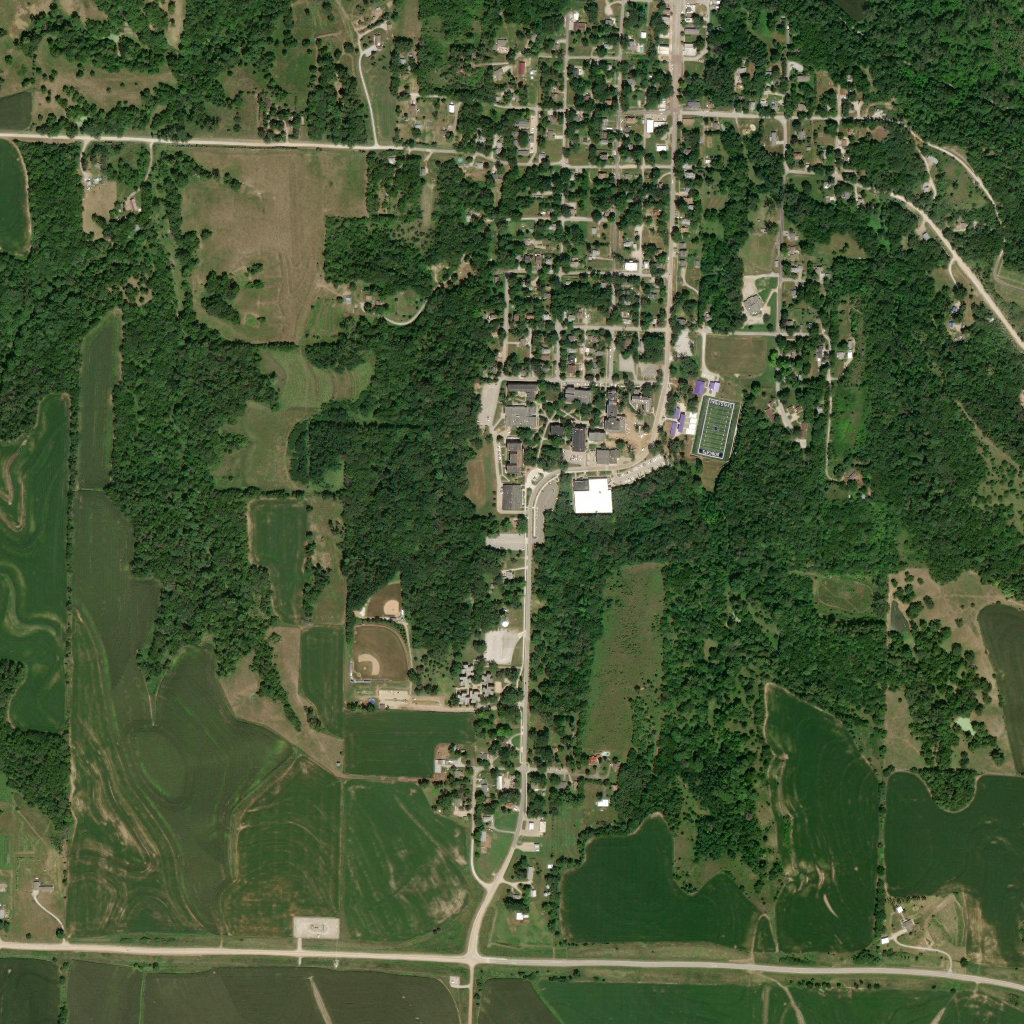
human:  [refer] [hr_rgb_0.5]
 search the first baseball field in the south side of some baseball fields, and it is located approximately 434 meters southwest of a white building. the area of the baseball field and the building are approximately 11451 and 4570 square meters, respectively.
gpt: <box>[[34, 60, 39, 66, 0]]</box>